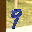
Label: 9